Field crop: maize
Growth stage: 2
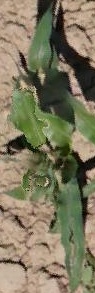
Species: maize